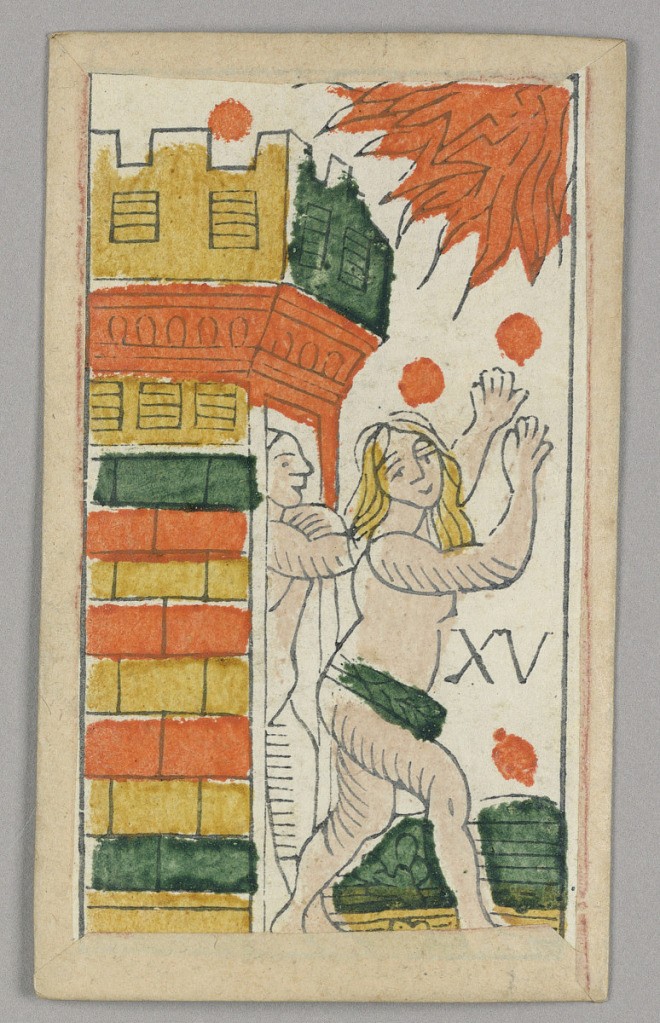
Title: Minchiate (Tarot) Playing Card
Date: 17th century
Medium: Stencil-colored woodblock print
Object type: Playing card
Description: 1909-22-1-1/35: Partial set of Italian Minchiate playing cards50;     1909-22-1-15: Part of a set of Italian Minchiate playing cards.50